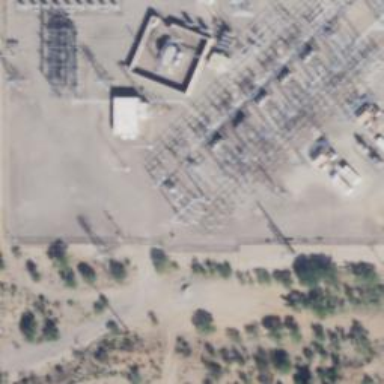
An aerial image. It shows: Switch for power supply.